Field crop: maize
Growth stage: 2
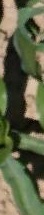
Species: maize